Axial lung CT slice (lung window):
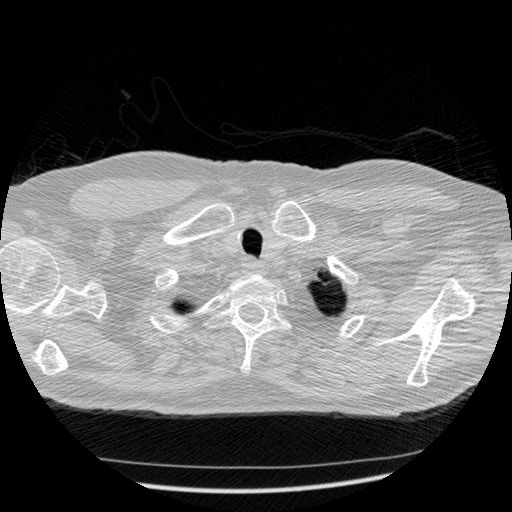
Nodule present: no